Question: I am trying to run a project(previously working fine) in my android device ,but Eclipse shows the error no device found.I have referred other stack overflow solutions but didnt helped my cause.
My device shows USB:Connected &
USB Debugging :Connected
log cat only displays Launch cancelled.
The SDK manager has:
Google USB DRIVER : Installed and
Google API's: Installed.
I can not make out what am doing wrong ,for which the eclipse is not detecting the device.
Here is a screen-sort :

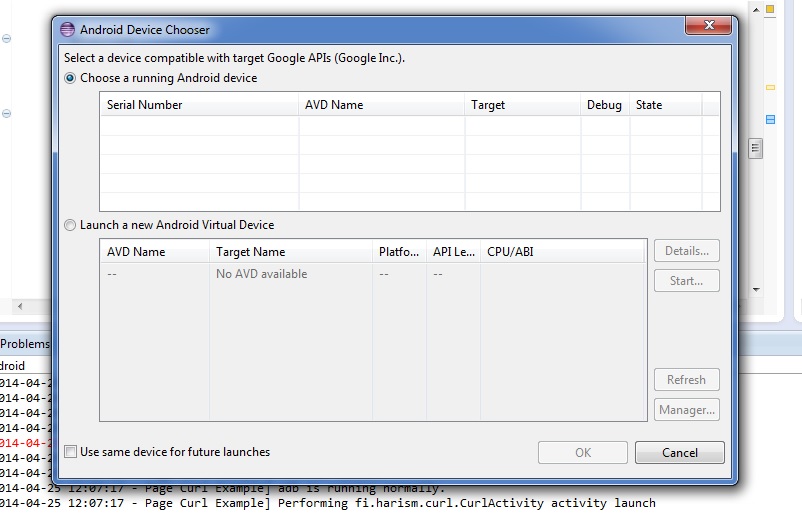
Answer: 1. Go to device manager
2. Locate nexus
3. Right click and update driver
4. Restart eclipse
It worked for me while using 'Nexus 7'.